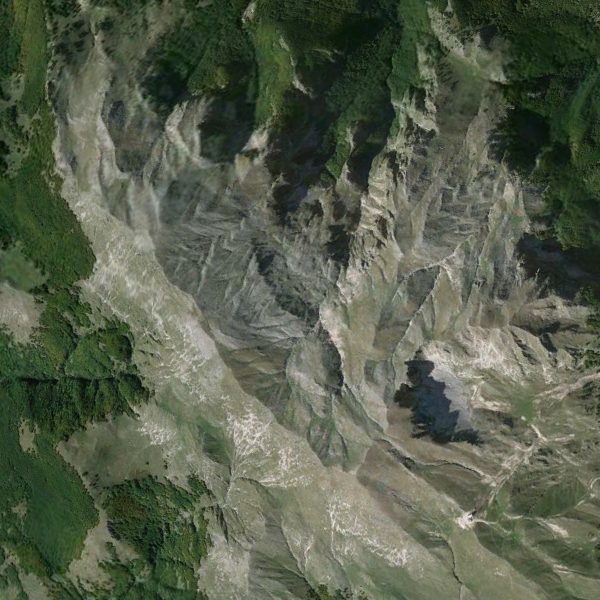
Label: Mountain